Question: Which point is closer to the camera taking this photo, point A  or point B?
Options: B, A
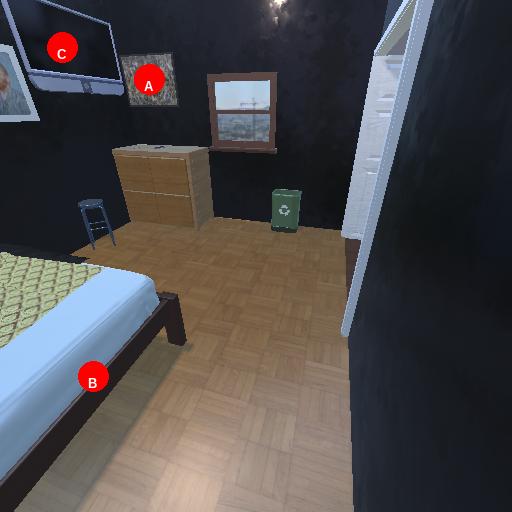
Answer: B